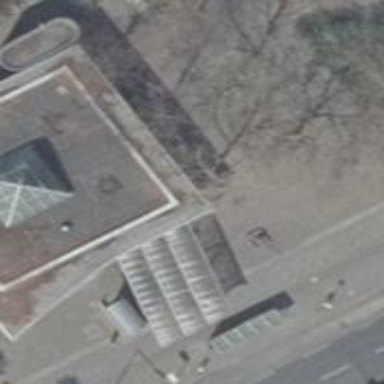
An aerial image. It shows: Subway entrance.